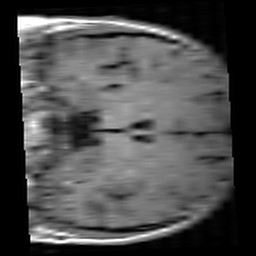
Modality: T1w
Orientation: coronal
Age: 27
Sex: male
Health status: healthy
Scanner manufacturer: siemens
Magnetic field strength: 3 T
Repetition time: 4.1 s
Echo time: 0.0085 s